Field crop: tomato
Growth stage: 2
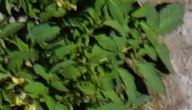
Species: tomato